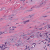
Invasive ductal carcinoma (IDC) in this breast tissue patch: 1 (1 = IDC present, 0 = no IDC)